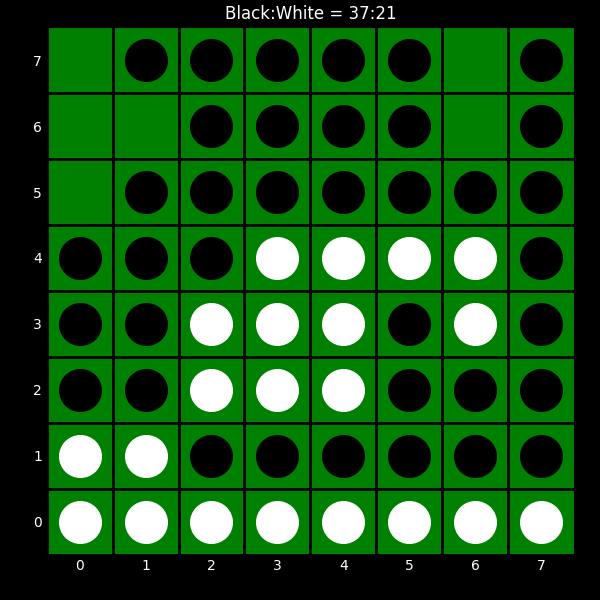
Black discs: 37
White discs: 21